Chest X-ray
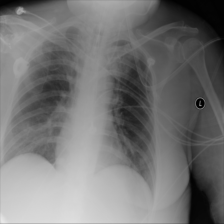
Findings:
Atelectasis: negative
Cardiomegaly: negative
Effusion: negative
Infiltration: negative
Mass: negative
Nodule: negative
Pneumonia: negative
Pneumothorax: negative
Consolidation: negative
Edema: negative
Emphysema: negative
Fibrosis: negative
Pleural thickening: negative
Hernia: negative